Field crop: maize
Growth stage: 2
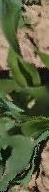
Species: maize